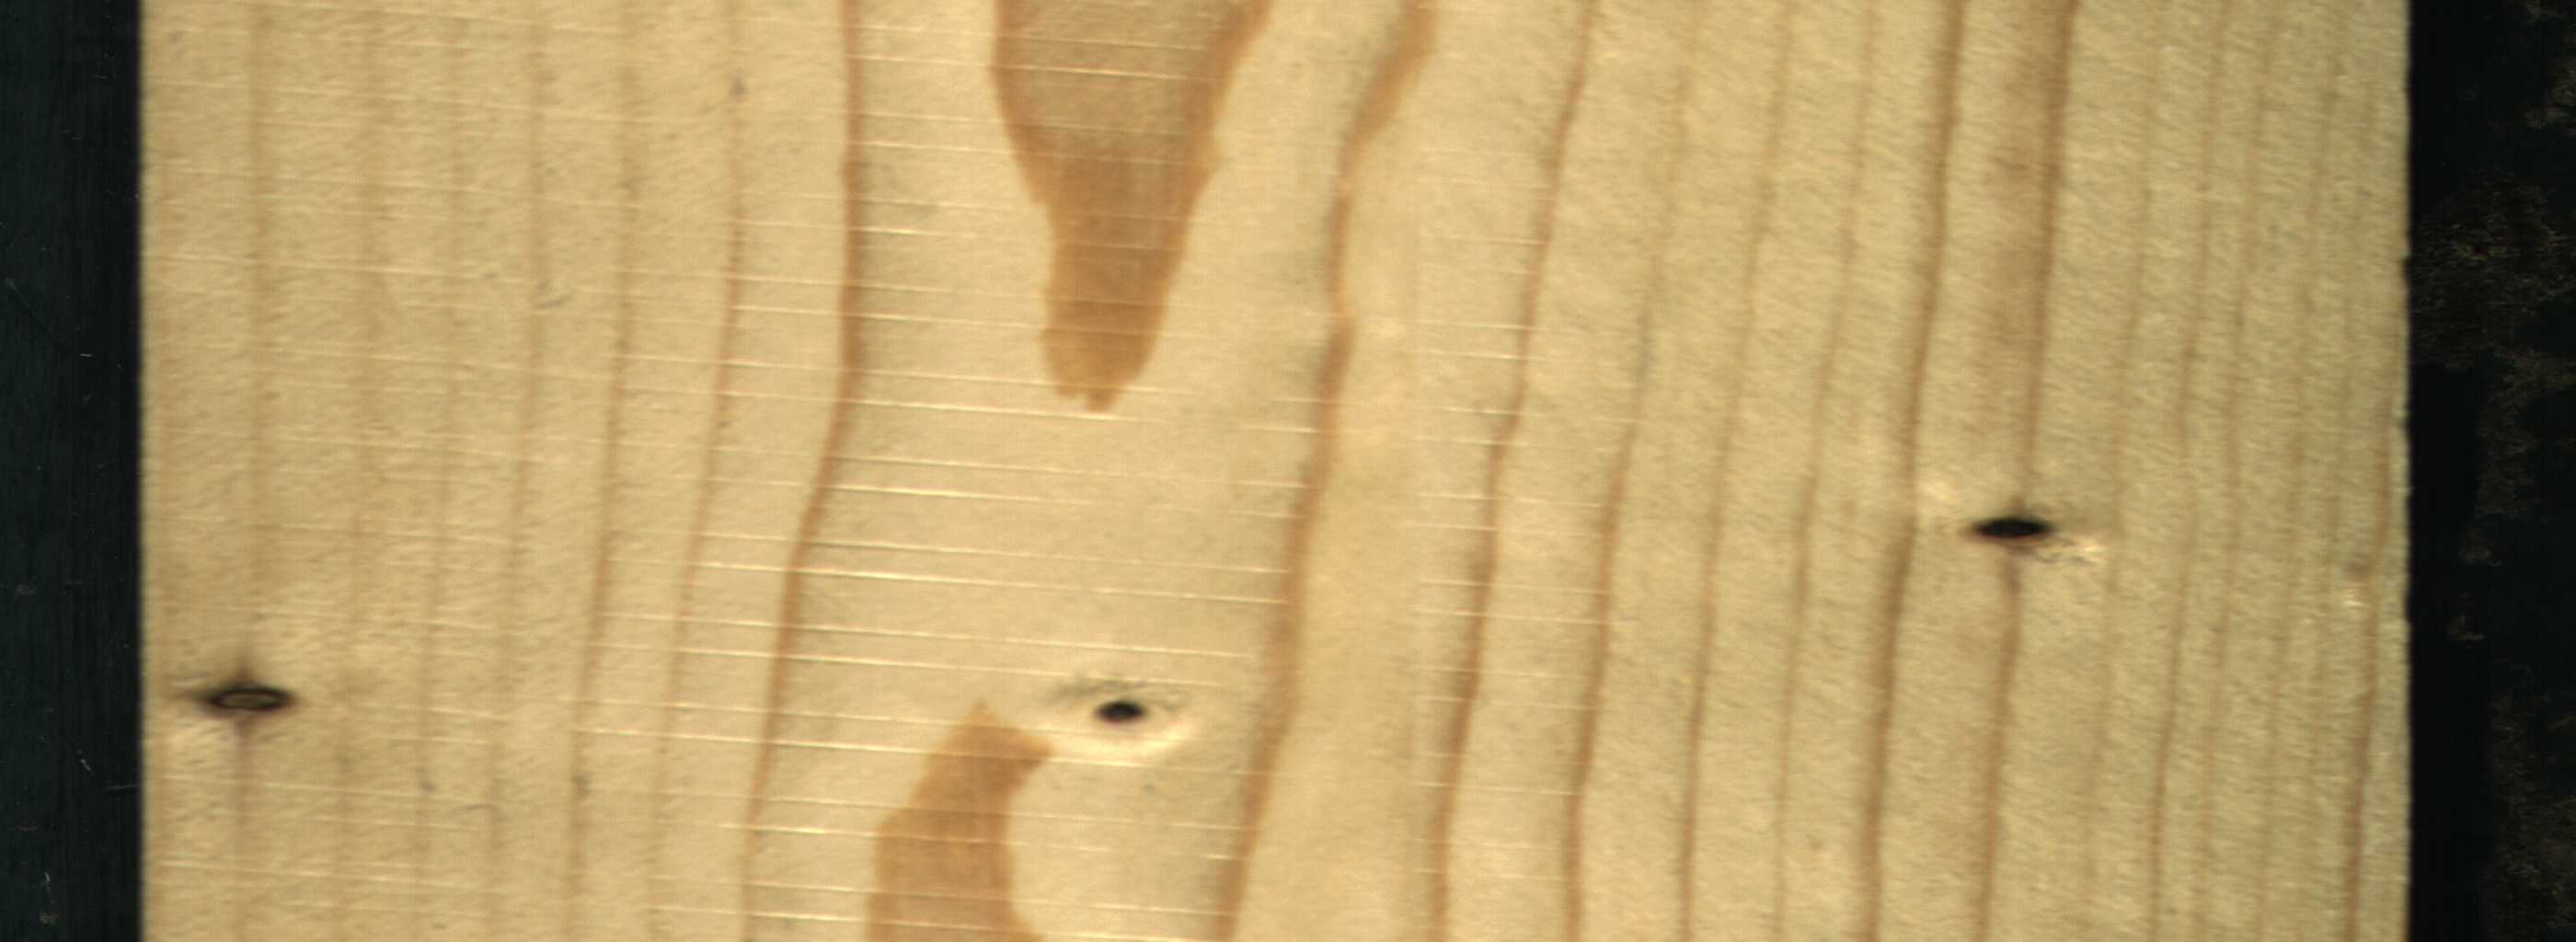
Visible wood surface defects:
Dead_Knot
Dead_Knot
Dead_Knot